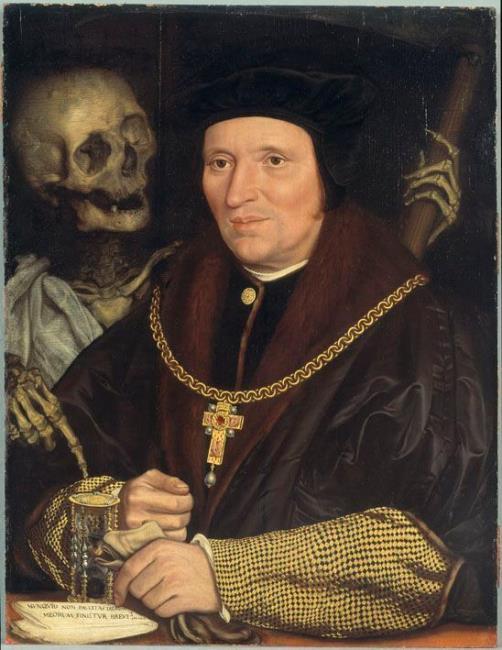
Title: Portrait of Sir Brian Tuke (?-?)
Artist: after Hans Holbein (II) according to website Alte Pinakothek Munich, retrieved June 2018
Earliest date: 1537
Latest date: 1537
Genre: painting
Iconography: Gloves
Keywords: man's portrait, half-length, head to the left, body facing left, looking away, beret, chain (links), cross, glove/gloves in hand, letter (correspondence), memento mori, death, skull, skeleton, hourglass